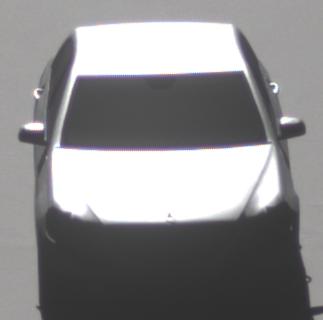
Make: Mercedes-Benz
Model: E 200
Detailed model: E-Class (212) Limousine
Model produced from: 2013/04
Model produced until: 2015/10
Doors: 4
Color: white
Road condition: dry road
Daytime: morning or afternoon
Contrast: high contrast